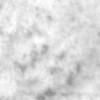
Label: no_change